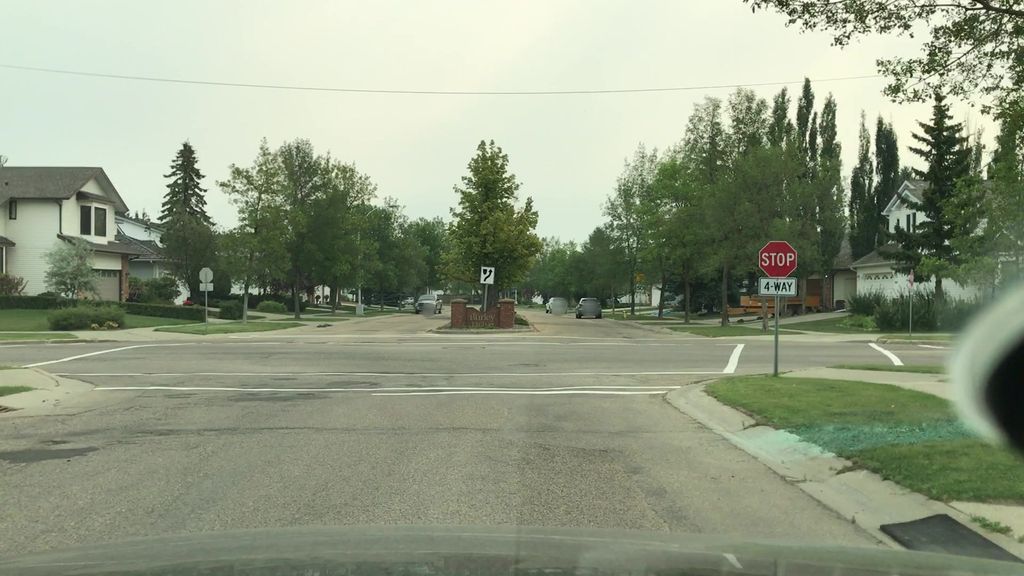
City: edmonton